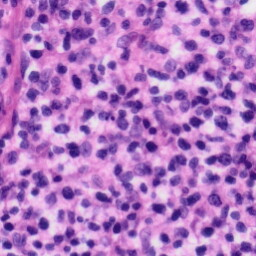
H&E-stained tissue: Tonsil